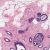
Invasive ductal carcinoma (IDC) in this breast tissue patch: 0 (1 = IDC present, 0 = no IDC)